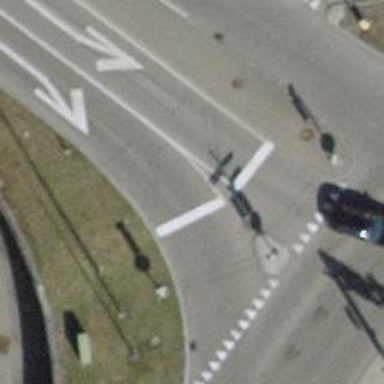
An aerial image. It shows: Road with traffic signals.